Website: apple
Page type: customer-info-address
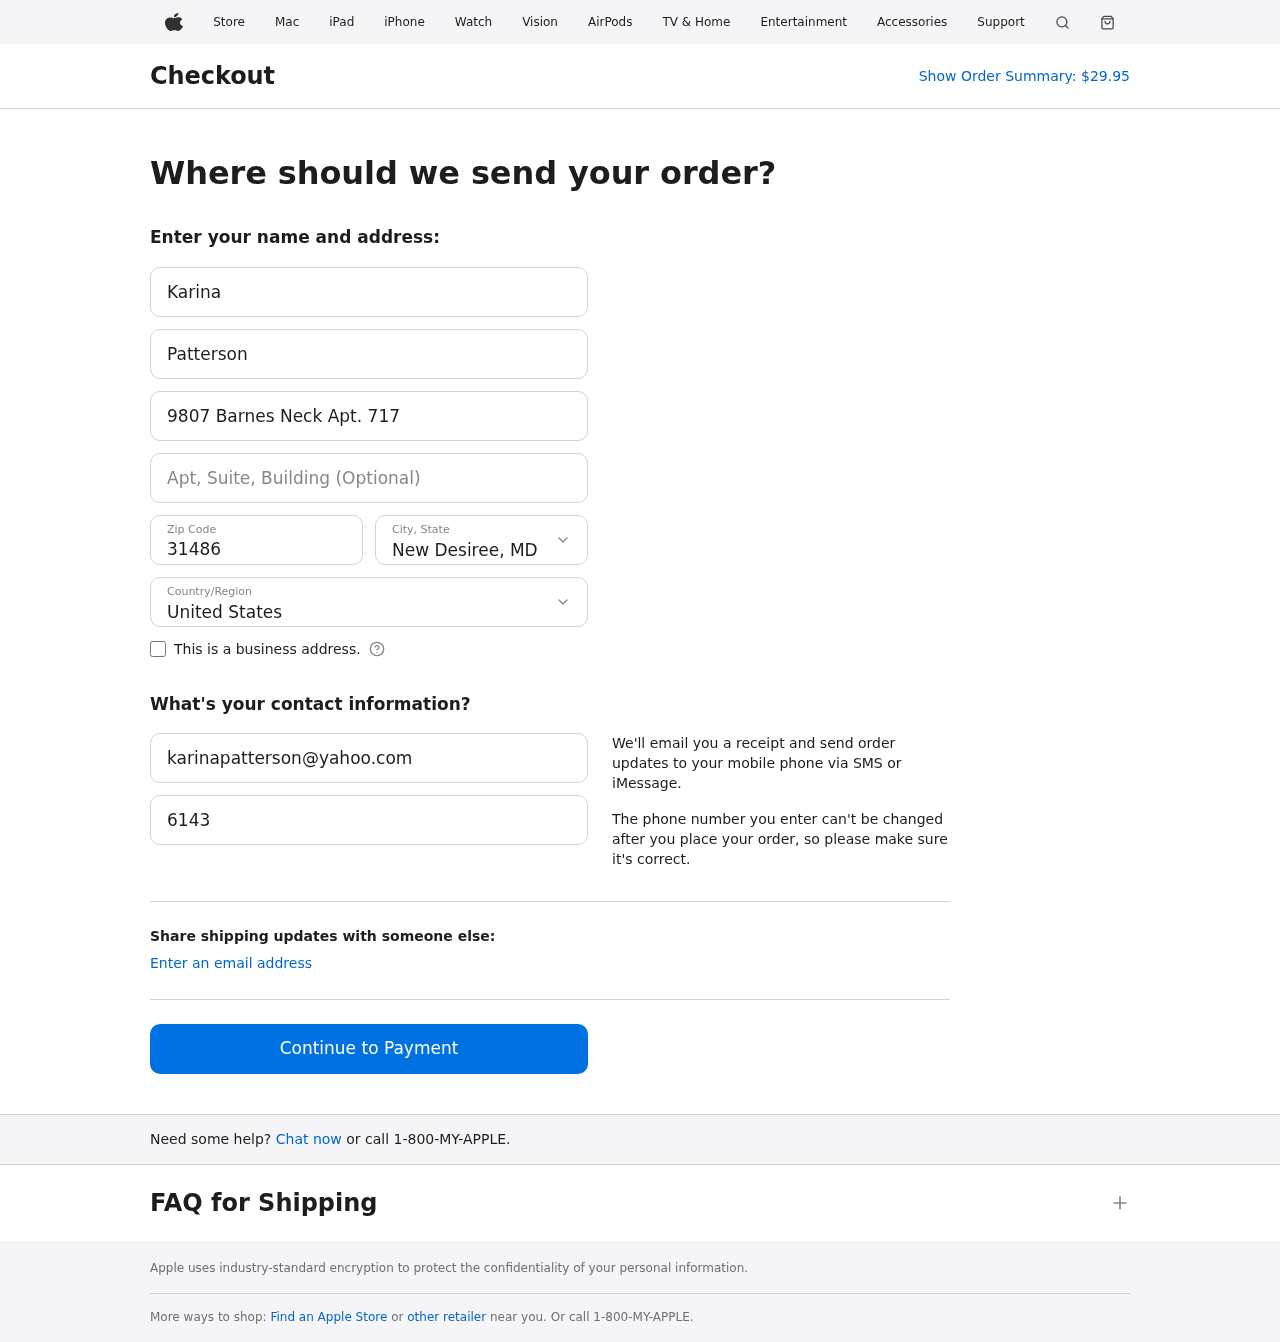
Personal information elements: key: PII_CITY_STATE
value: New Desiree, MD
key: PII_COUNTRY
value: United States
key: PII_EMAIL
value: karinapatterson@yahoo.com
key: PII_FIRSTNAME
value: Karina
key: PII_LASTNAME
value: Patterson
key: PII_PHONE
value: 6143828785
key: PII_POSTCODE
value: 31486
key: PII_STREET
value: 9807 Barnes Neck Apt. 717
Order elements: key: ORDER_TOTAL
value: $29.95